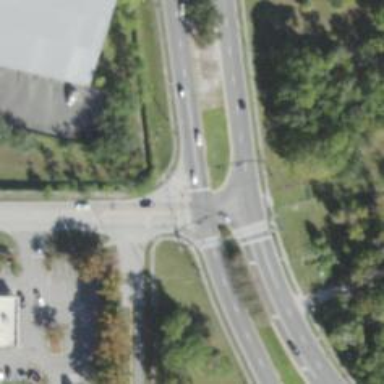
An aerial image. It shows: Marked crossing on footway.